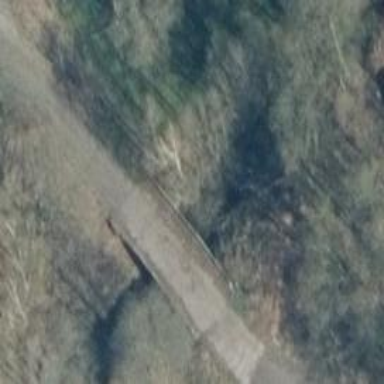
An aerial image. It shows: Grade 5 track on bridge.